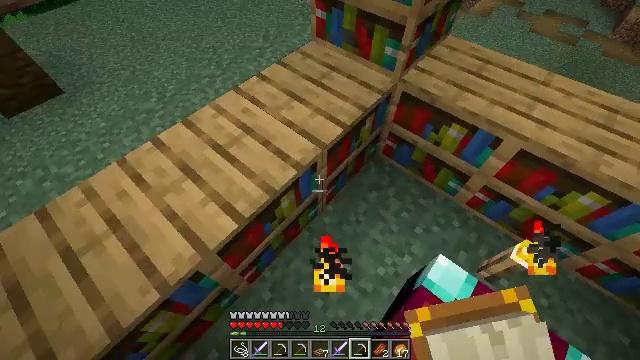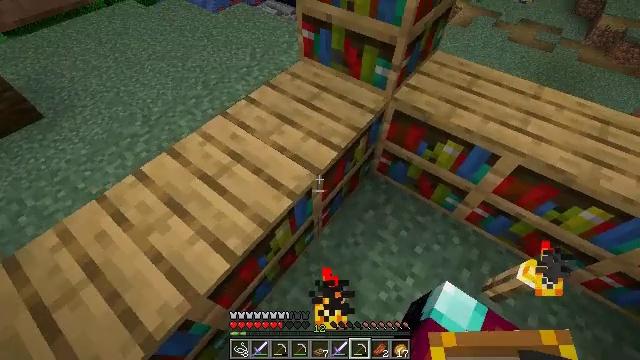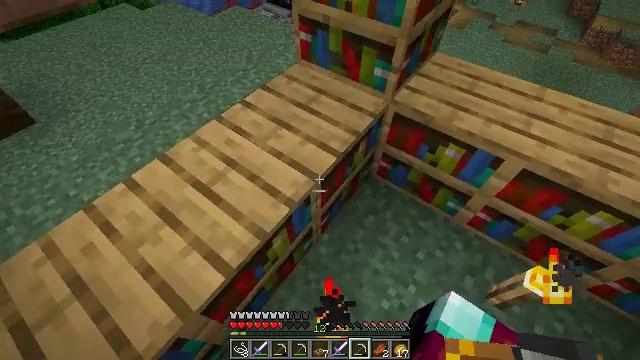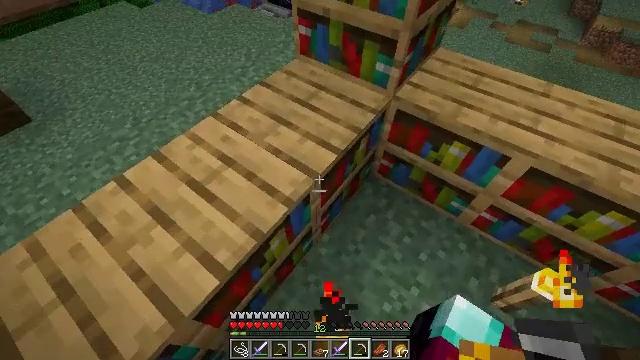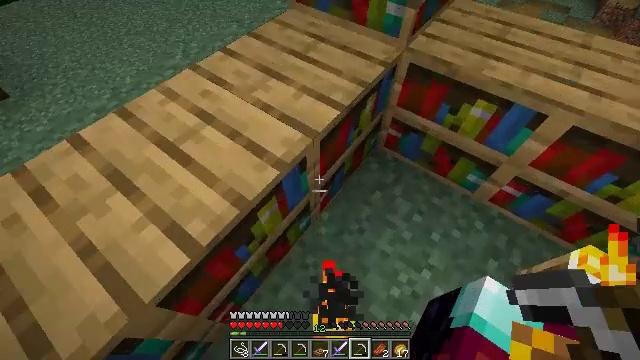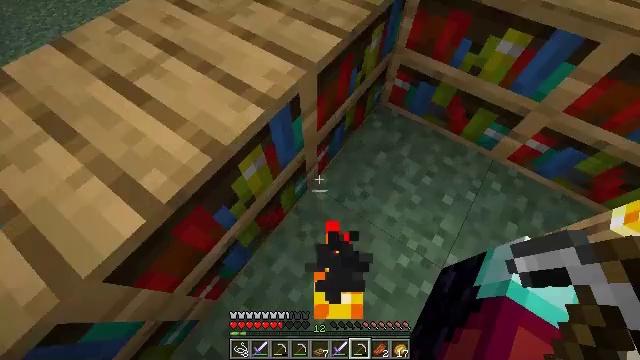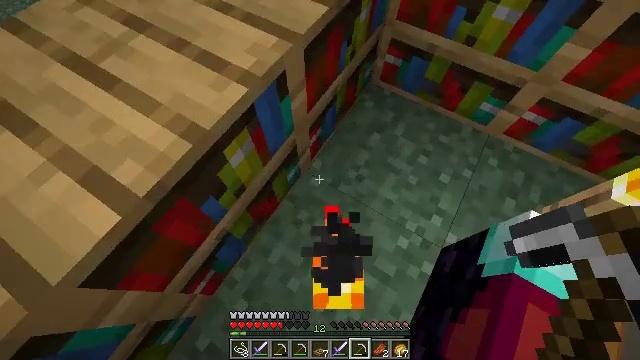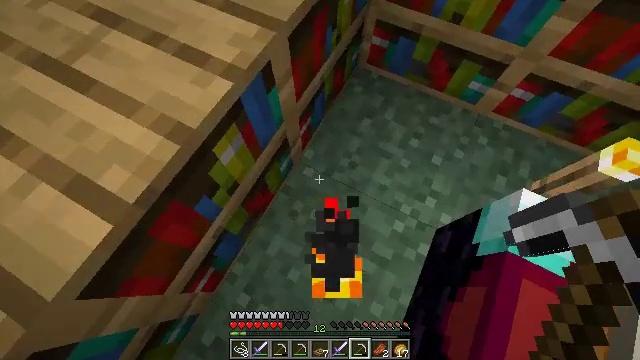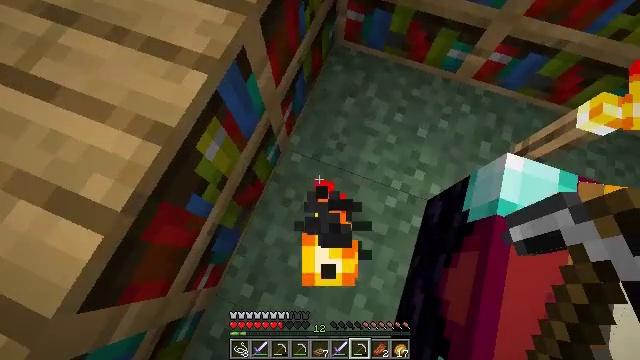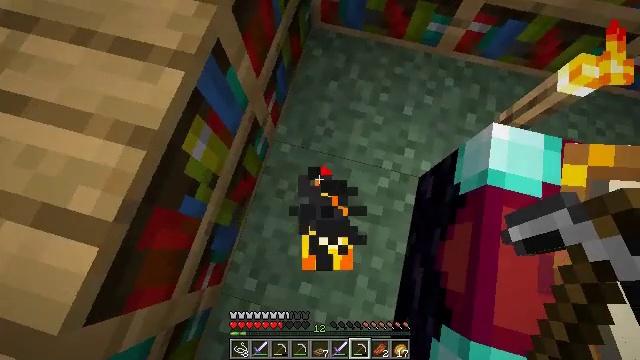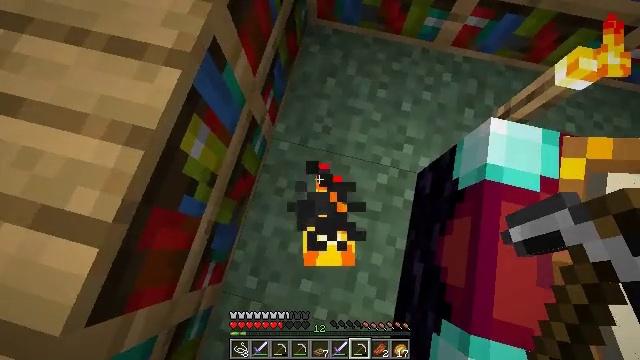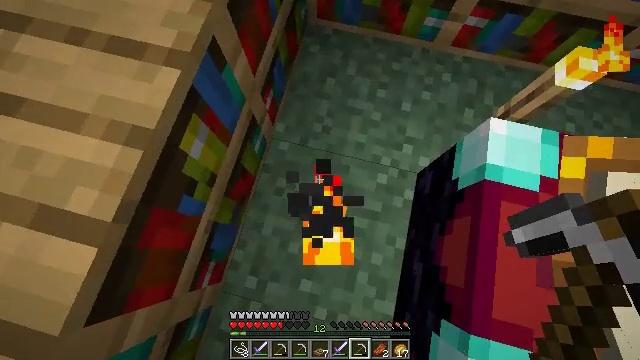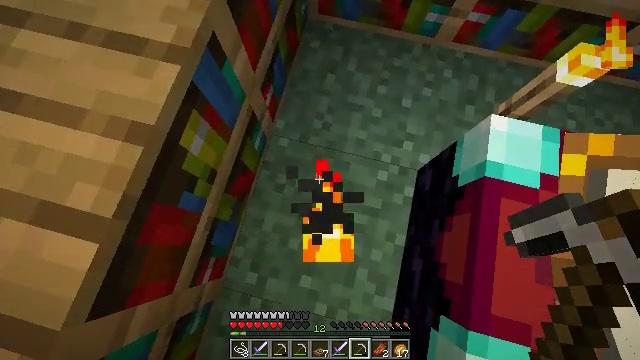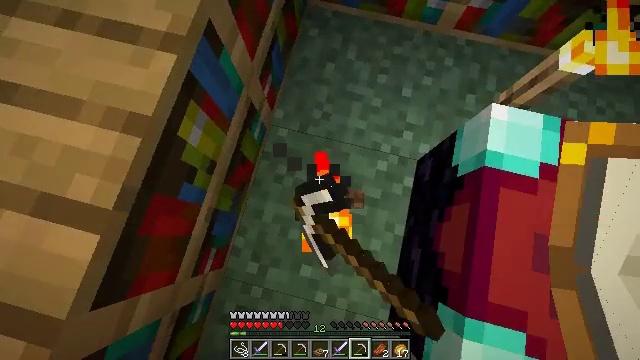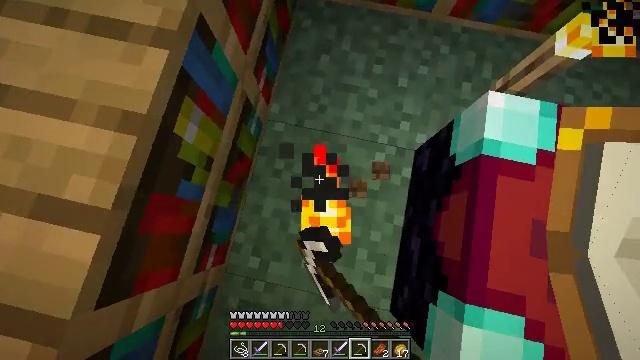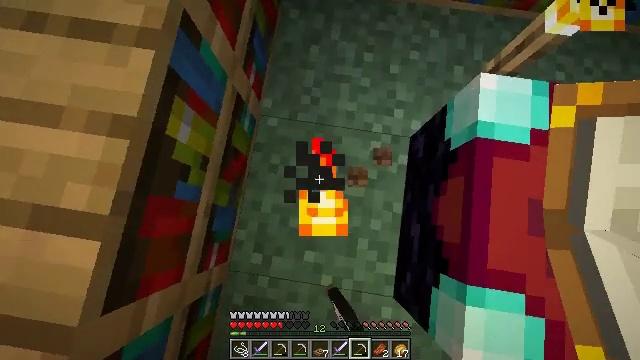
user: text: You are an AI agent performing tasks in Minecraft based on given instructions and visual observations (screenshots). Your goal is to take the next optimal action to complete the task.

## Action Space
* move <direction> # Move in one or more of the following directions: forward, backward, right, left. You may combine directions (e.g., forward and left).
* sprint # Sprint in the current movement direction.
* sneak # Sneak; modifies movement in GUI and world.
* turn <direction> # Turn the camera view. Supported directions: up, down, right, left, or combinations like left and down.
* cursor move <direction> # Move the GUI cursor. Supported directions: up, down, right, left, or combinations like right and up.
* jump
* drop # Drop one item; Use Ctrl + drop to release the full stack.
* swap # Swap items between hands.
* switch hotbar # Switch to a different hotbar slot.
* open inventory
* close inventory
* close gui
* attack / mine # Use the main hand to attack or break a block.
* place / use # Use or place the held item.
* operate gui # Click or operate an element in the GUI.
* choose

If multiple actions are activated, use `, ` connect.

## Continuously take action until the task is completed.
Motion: motion action
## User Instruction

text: Remove the torch from its spot.
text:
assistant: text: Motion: turn right and up
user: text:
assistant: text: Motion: no_op
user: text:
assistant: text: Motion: no_op
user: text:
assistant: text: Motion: turn down
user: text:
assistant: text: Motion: turn right and down
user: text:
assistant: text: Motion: turn right and down
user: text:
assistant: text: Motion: turn right and down
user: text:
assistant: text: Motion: turn right and down
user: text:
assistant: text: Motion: turn right and down
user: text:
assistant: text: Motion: no_op
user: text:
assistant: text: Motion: no_op
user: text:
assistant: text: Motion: attack / mine
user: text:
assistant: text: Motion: turn down, attack / mine
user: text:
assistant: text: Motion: turn right and down, attack / mine
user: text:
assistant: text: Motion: turn right and down
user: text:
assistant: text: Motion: turn right
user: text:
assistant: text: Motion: turn right
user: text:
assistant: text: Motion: turn right
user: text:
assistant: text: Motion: turn right and down
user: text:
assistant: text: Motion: turn right
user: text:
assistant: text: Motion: no_op
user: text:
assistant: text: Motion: no_op
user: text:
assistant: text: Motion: turn right and up
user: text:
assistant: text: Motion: turn right and up
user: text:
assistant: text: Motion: move forward and move left, turn right and up
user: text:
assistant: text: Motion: move forward and move left, turn right and up
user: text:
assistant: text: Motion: move forward and move left, turn right and up
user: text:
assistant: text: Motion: move forward and move left, turn right and up
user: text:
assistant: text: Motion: move forward, turn right and up
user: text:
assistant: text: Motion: turn right and up